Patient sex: M
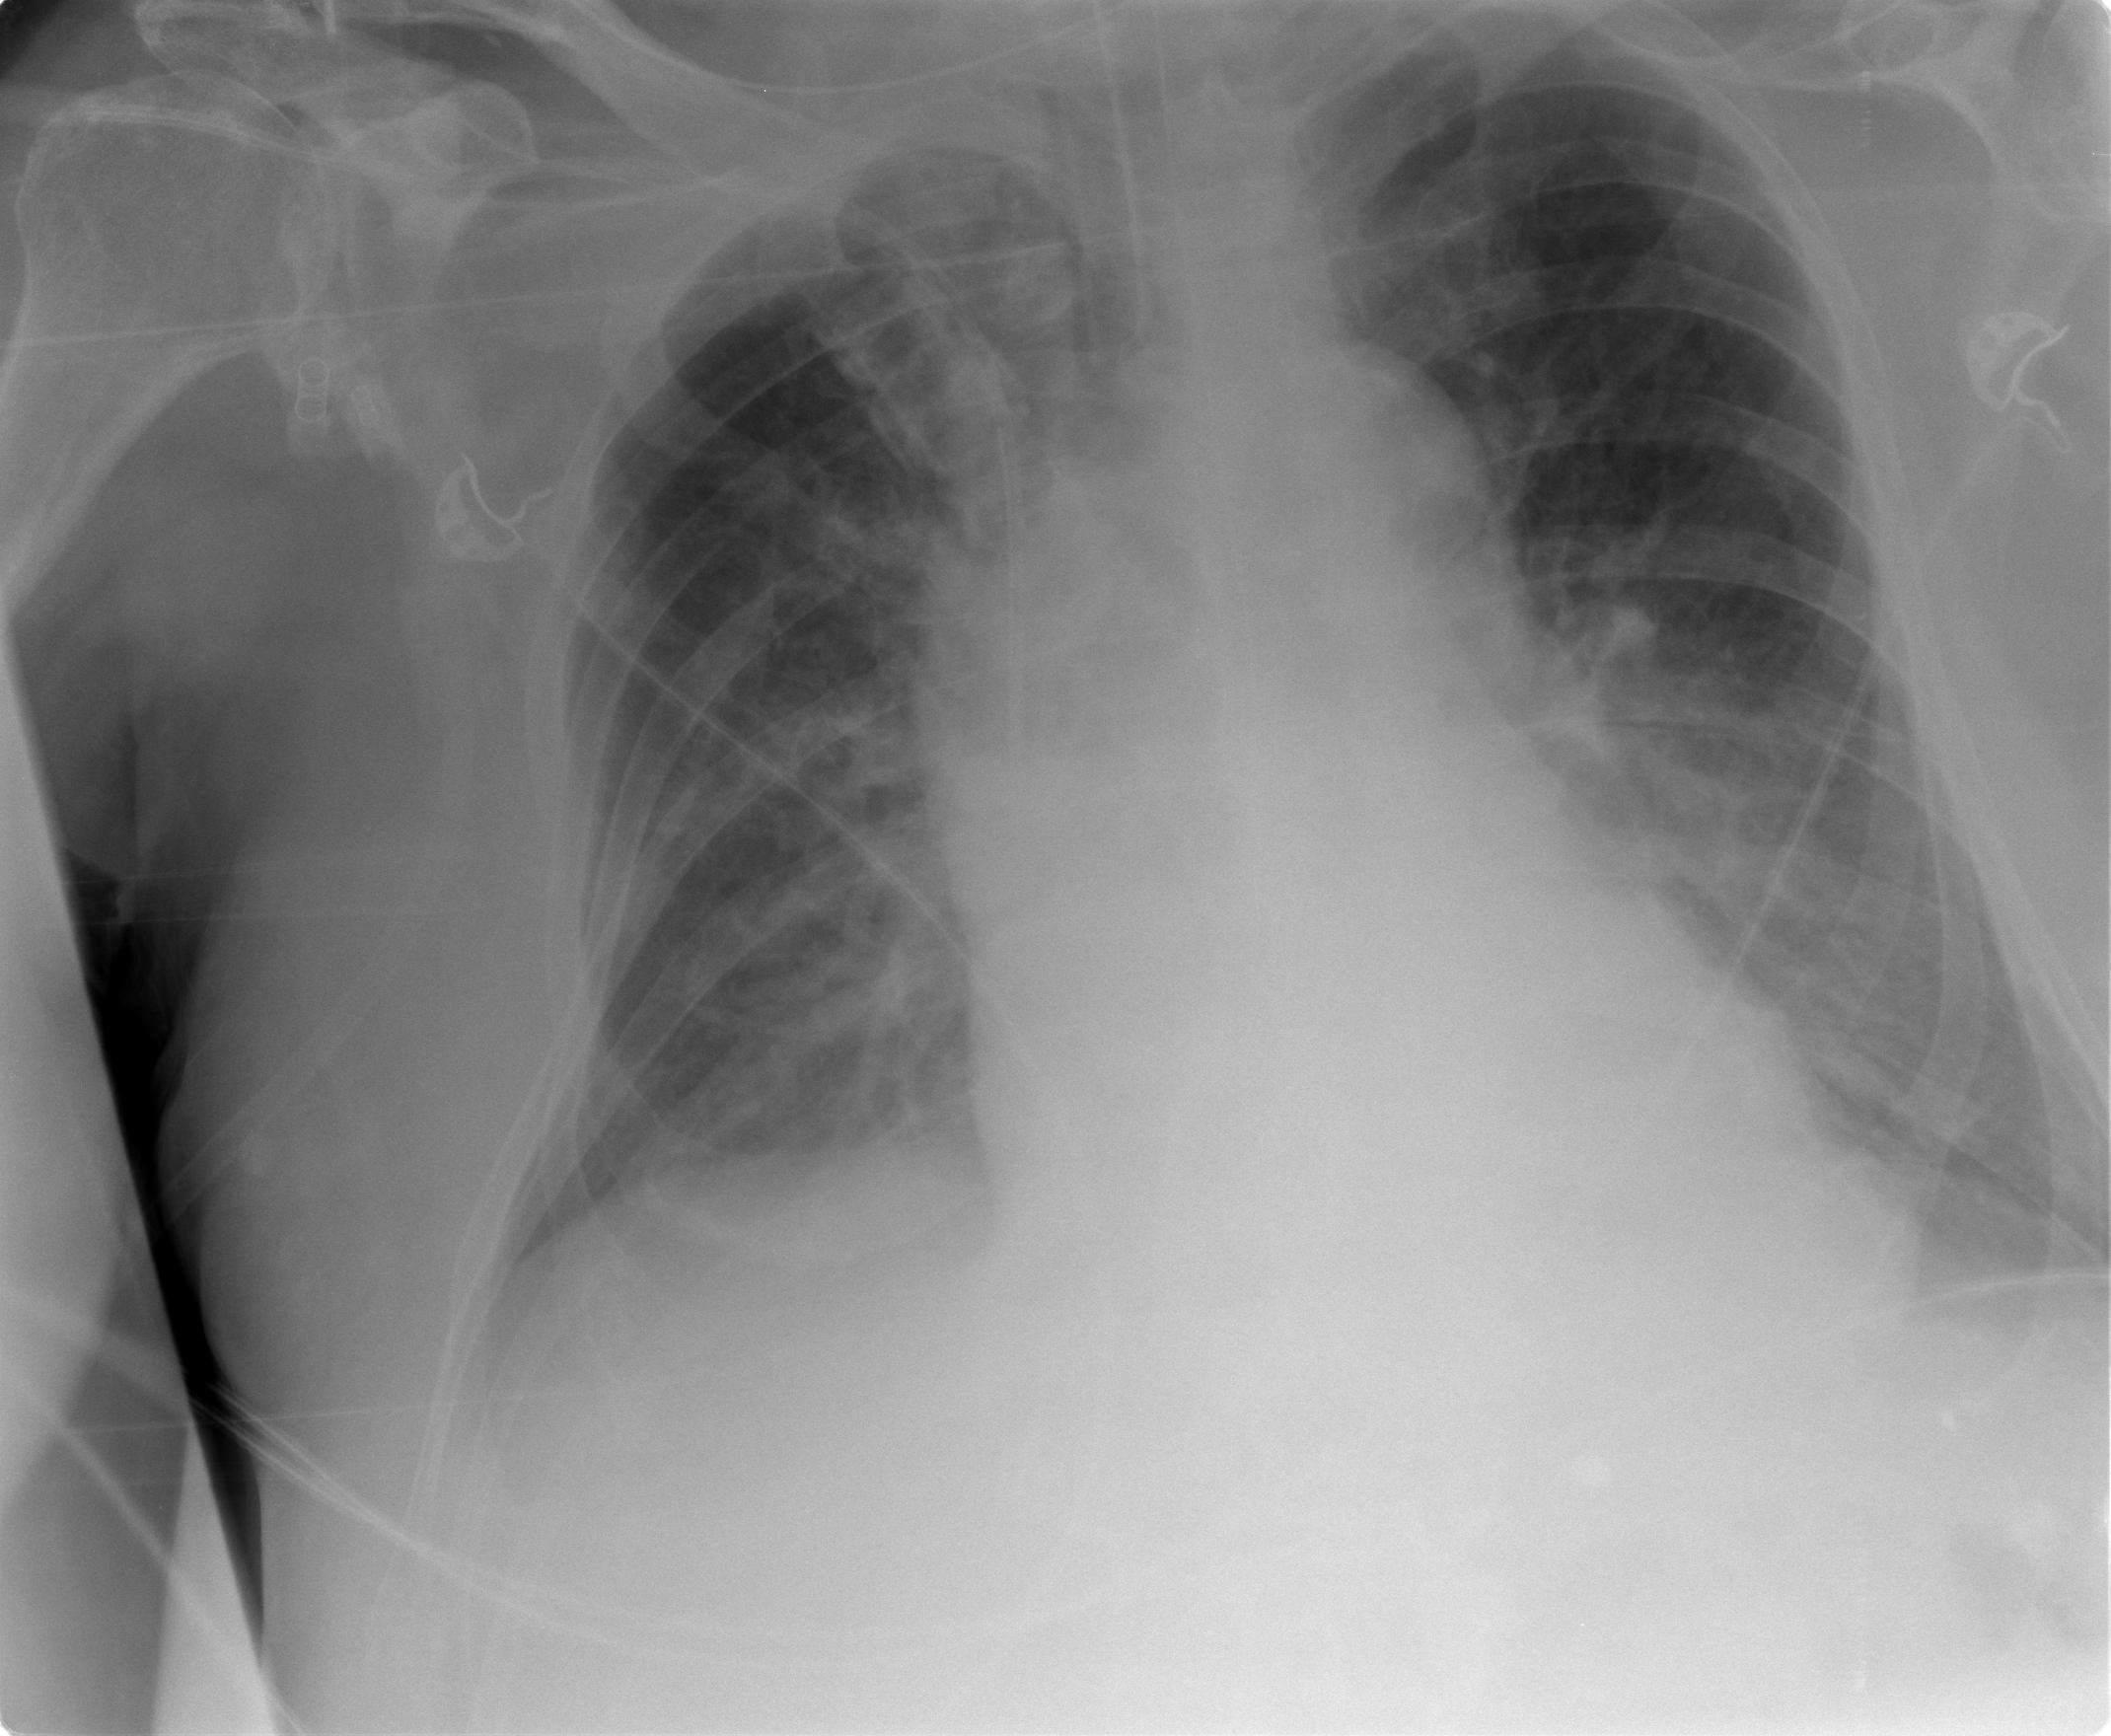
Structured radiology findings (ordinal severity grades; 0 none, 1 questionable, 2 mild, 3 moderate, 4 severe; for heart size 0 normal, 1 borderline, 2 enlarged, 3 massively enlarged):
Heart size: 0
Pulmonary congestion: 2
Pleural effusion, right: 0
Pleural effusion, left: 2
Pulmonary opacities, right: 1
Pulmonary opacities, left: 1
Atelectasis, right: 2
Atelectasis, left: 2